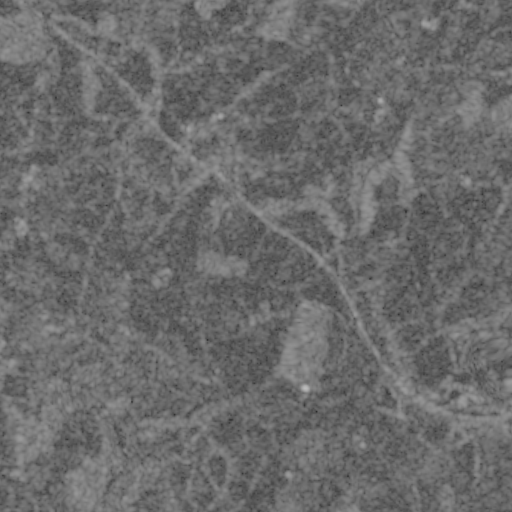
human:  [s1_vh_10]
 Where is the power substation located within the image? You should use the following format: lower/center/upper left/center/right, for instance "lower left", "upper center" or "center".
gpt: The power substation is located in the upper right of the image.
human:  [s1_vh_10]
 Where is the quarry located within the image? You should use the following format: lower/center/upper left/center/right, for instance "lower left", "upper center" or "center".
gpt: The quarry is located in the lower right of the image.
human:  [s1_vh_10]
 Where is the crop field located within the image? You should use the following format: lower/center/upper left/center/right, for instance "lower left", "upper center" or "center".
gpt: There is no crop field in the image.

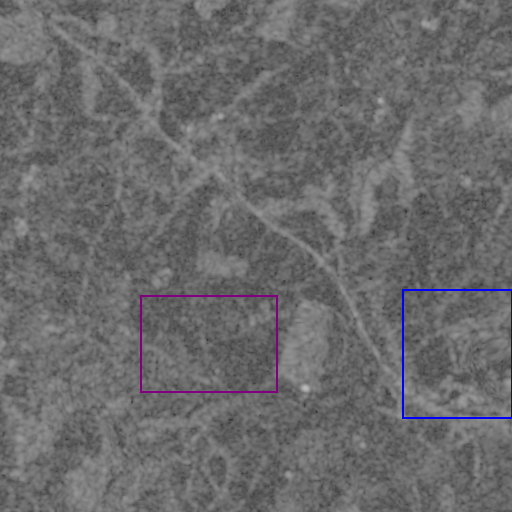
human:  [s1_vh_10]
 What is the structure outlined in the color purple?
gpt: The structure outlined in purple is a crop field.
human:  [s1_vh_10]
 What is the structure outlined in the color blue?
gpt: The structure outlined in blue is a quarry.
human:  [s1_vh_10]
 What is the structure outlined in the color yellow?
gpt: There is no yellow outline.